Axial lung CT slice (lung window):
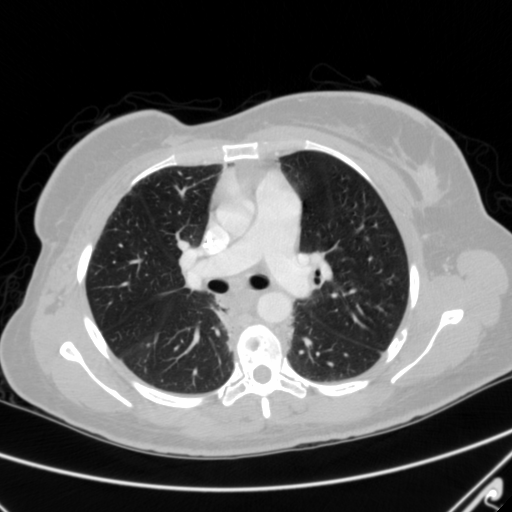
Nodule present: no